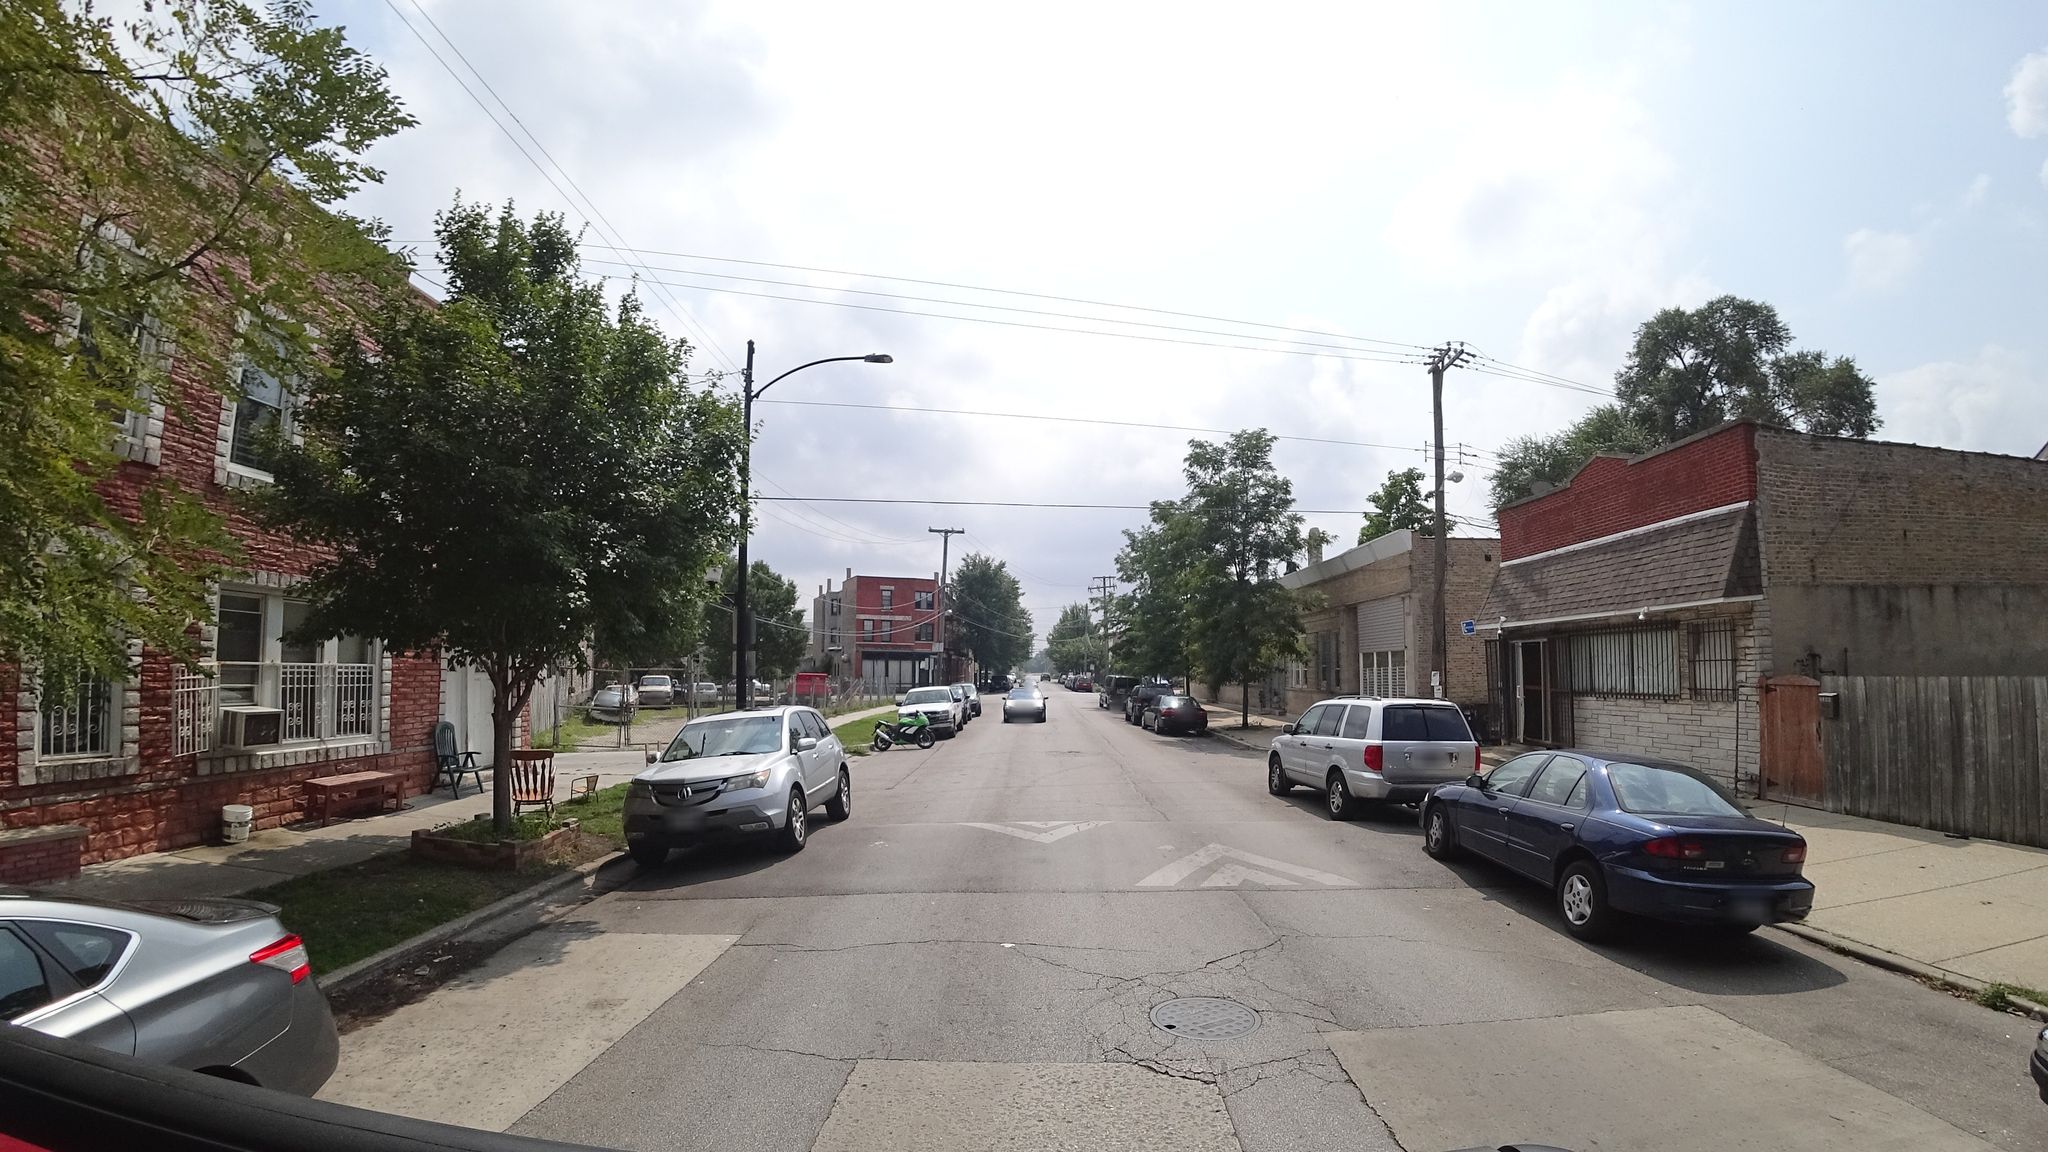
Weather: cloudy
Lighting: day
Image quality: good
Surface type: driving surface
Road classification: residential
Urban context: urban centre
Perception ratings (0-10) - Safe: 6.99, Lively: 6.78, Beautiful: 4.45, Boring: 3.07, Depressing: 3.68, Wealthy: 5.39